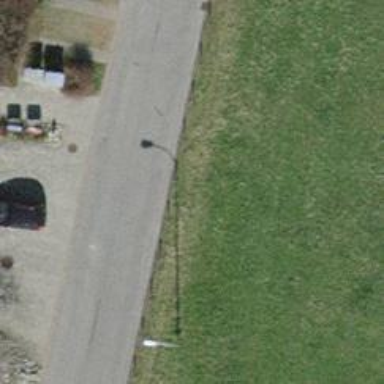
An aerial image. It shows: Residential road with asphalt surface and no sidewalk.